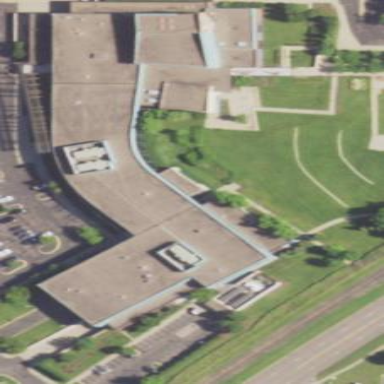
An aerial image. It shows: Public building.